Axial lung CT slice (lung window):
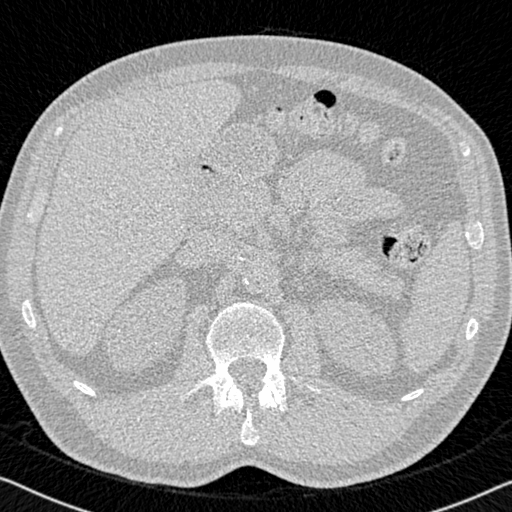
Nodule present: no